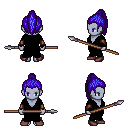
a pixel art fantasy rpg character, female body template, dark elf, purple skin, black robe, red pants, blue long topknot hairstyle, leather bracers, maroon shoes, spear, four views (front, back, left, right), 2x2 character sprite sheet, small pixel art, hard edges, no anti-aliasing